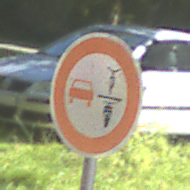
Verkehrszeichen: VerbotUeberholenEinspurigeFahrzeuge
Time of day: Midday
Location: Outdoor (RoadRail)
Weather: Clear
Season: NotSpecified
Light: Natural